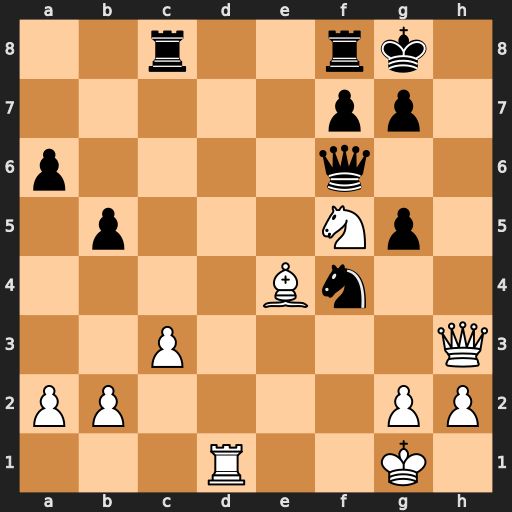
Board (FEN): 2r2rk1/5pp1/p4q2/1p3Np1/4Bn2/2P4Q/PP4PP/3R2K1
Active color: w
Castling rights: -
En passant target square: -
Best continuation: Ne7+ Qxe7 Qh7#